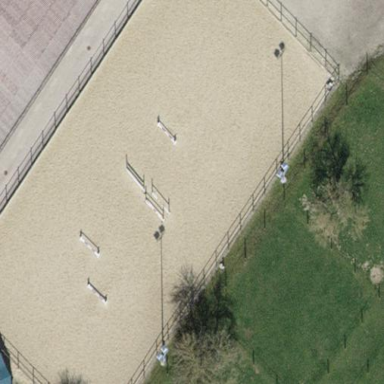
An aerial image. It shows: Equestrian pitch for leisure land use.